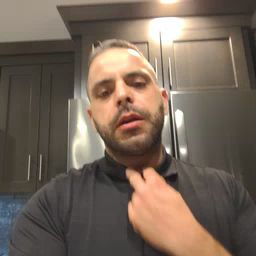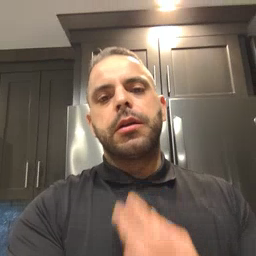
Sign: hat